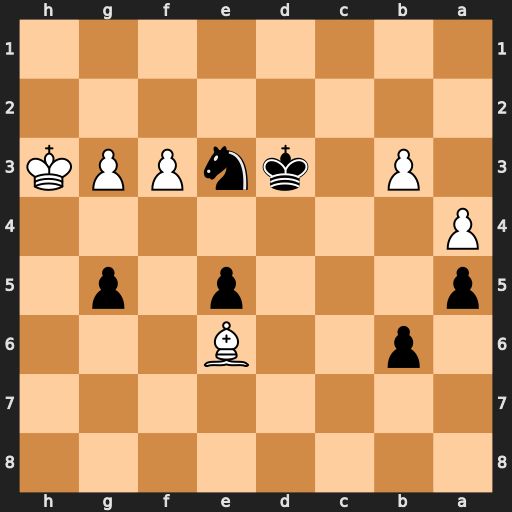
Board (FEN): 8/8/1p2B3/p3p1p1/P7/1P1knPPK/8/8
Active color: b
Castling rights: -
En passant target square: -
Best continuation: Ke2 Bg4 Nxg4 Kxg4 Ke3 Kxg5 Kxf3 g4 e4 Kf5 e3